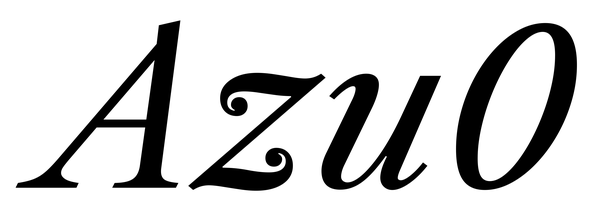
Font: LibreCaslonText-Italic_Italic